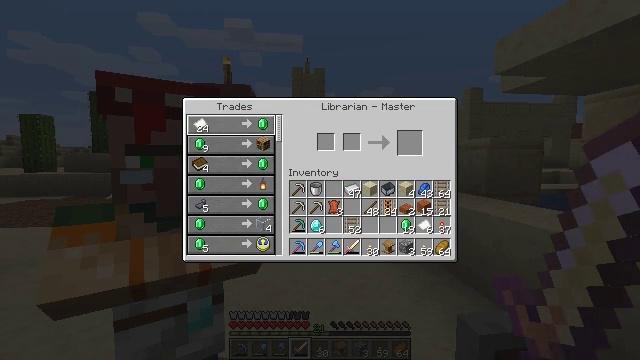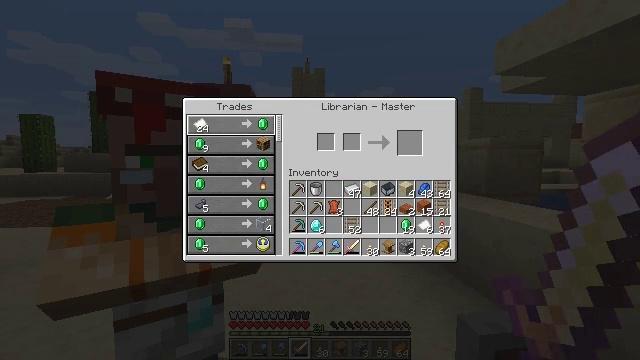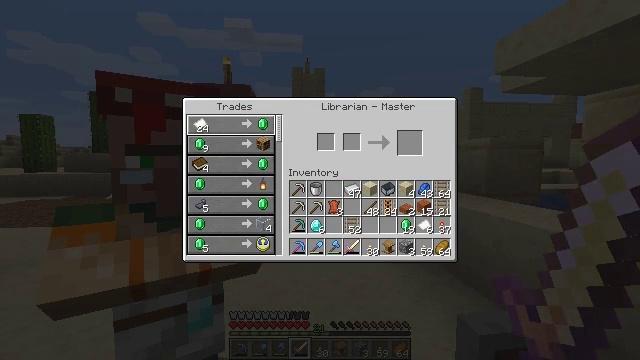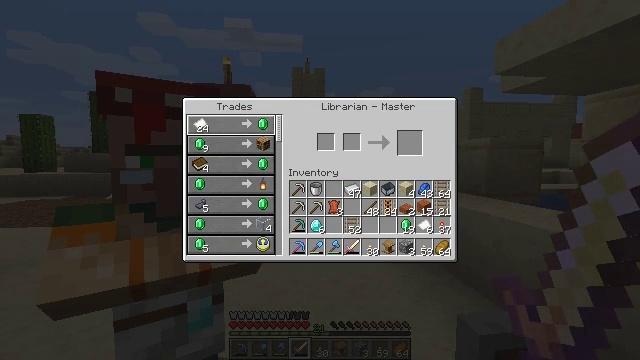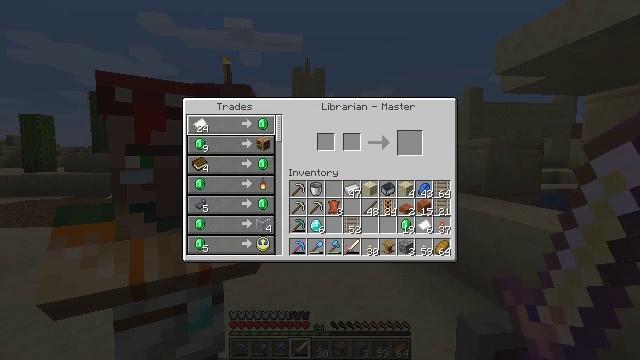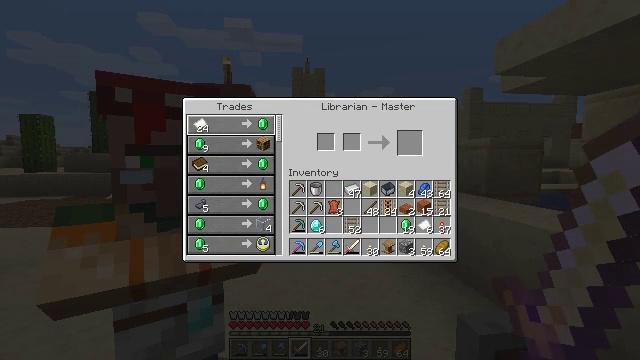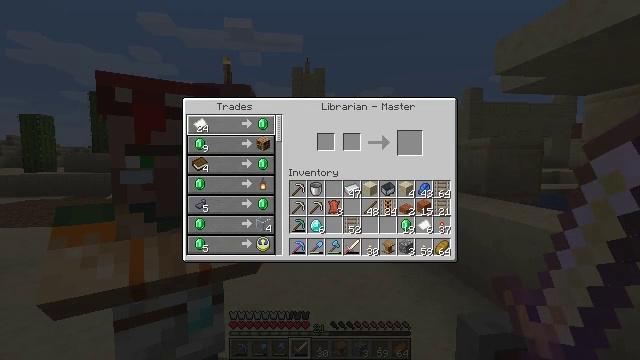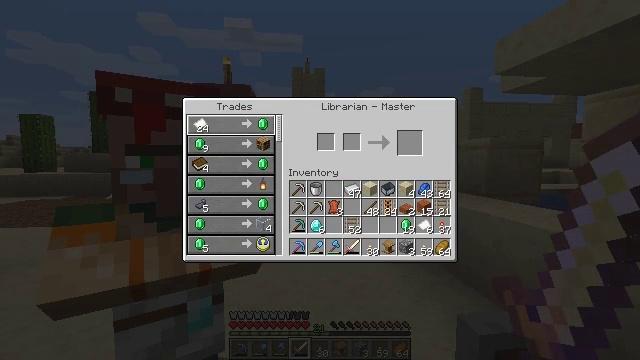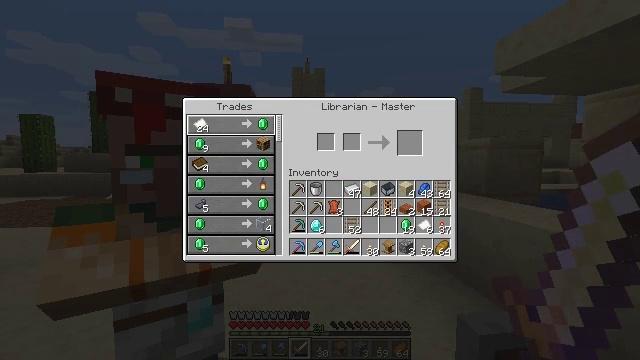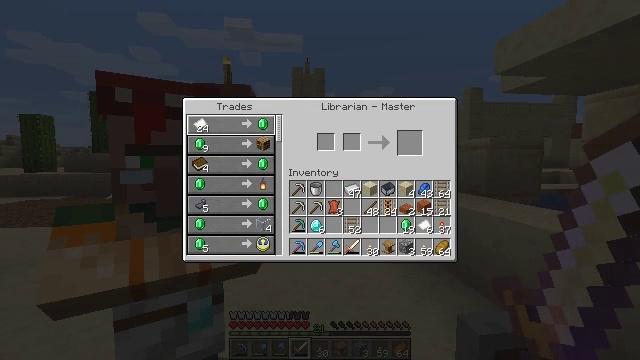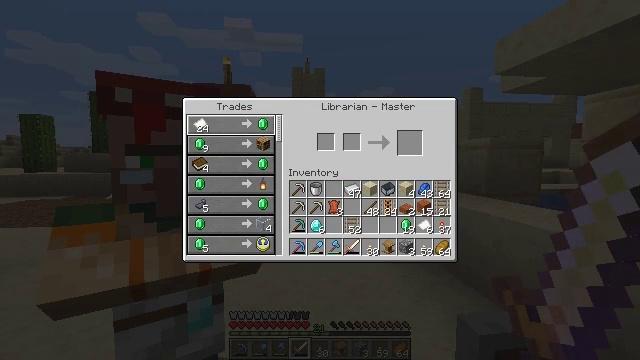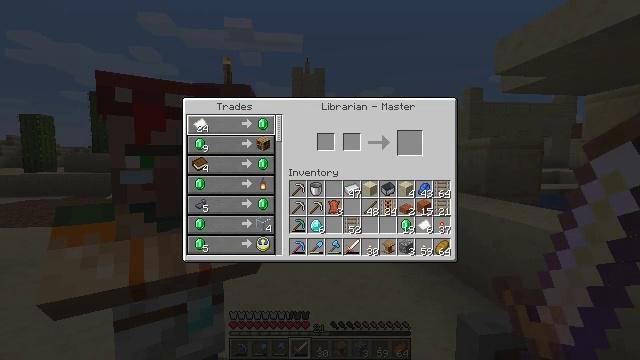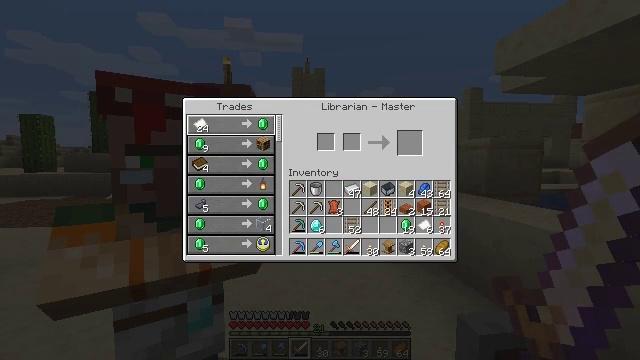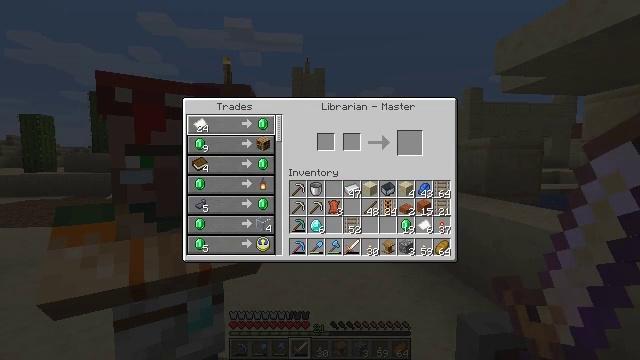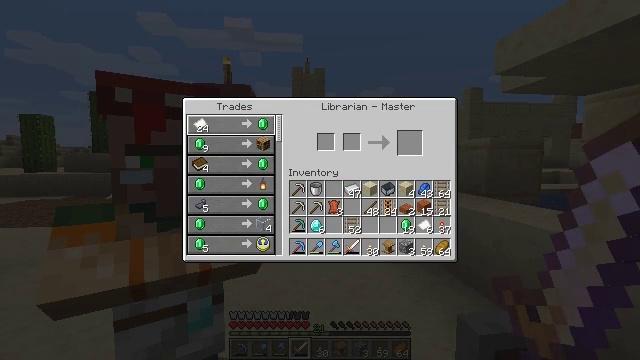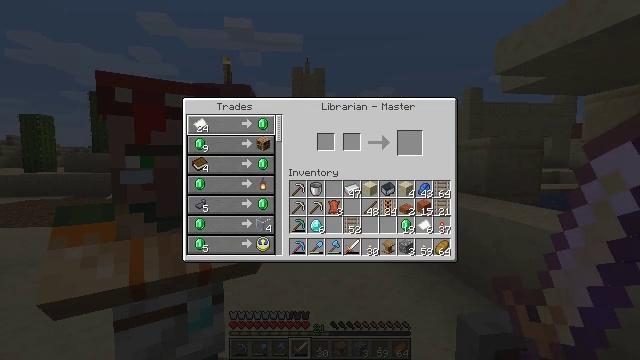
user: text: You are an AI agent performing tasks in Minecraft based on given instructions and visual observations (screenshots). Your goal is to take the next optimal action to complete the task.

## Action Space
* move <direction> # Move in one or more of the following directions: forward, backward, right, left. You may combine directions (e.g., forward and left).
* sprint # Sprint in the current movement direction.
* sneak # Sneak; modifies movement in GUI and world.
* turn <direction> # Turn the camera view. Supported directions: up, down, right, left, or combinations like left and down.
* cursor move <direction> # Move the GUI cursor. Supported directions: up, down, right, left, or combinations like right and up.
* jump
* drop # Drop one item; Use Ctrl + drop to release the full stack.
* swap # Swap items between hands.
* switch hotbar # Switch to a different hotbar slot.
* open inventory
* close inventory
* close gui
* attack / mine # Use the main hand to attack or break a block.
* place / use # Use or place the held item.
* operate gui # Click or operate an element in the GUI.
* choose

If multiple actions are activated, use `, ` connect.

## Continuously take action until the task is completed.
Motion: motion action
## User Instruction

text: Pick up the acacia fence after mining.
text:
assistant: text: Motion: no_op
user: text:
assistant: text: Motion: no_op
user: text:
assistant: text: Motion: no_op
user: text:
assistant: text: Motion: no_op
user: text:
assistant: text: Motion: no_op
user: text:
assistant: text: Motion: no_op
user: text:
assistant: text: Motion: no_op
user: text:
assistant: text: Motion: no_op
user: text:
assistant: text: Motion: no_op
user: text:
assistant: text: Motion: no_op
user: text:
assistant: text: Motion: no_op
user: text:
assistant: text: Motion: no_op
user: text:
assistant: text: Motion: no_op
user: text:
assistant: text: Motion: no_op
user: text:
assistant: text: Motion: no_op
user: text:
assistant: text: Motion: no_op
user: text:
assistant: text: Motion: no_op
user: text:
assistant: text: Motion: no_op
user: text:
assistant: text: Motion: no_op
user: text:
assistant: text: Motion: no_op
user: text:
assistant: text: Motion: no_op
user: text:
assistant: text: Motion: no_op
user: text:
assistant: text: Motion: no_op
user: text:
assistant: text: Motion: no_op
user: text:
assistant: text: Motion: no_op
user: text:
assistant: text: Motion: no_op
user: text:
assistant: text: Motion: no_op
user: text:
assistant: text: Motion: no_op
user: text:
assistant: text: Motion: no_op
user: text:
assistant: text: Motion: no_op